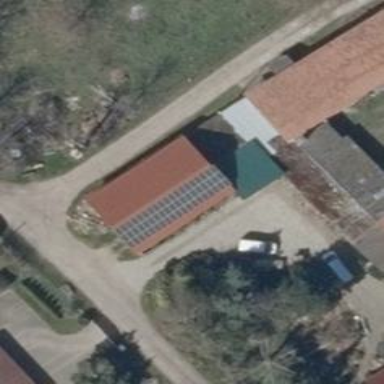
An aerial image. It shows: Solar photovoltaic panel generator producing electricity as small installation.